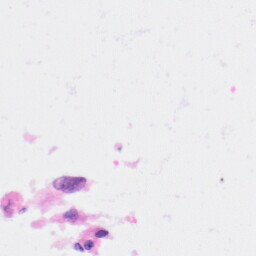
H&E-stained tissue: Kidney